Question: I have a below xslt file.
'''
<?xml version="1.0" encoding="UTF-8"?>
<xsl:stylesheet version="1.0"
xmlns:xsl="http://www.w3.org/1999/XSL/Transform"
xmlns:ds="http://www.w3.org/2000/09/xmldsig#"
xmlns:fn="http://www.w3.org/2005/xpath-functions"
xmlns:gl-bus="http://www.xbrl.org/int/gl/bus/2006-10-25"
xmlns:gl-cor="http://www.xbrl.org/int/gl/cor/2006-10-25"
xmlns:gl-gen="http://www.xbrl.org/int/gl/gen/2006-10-25"
xmlns:iso4217="http://www.xbrl.org/2003/iso4217"
xmlns:link="http://www.xbrl.org/2003/linkbase"
xmlns:xades="http://uri.etsi.org/01903/v1.3.2#"
xmlns:xbrli="http://www.xbrl.org/2003/instance"
xmlns:xl="http://www.xbrl.org/2003/XLink"
xmlns:xlink="http://www.w3.org/1999/xlink"
xmlns:xs="http://www.w3.org/2001/XMLSchema"
xmlns:xsi="http://www.w3.org/2001/XMLSchema-instance"
xmlns:edefter="http://www.edefter.gov.tr">
<xsl:output version="4.0" method="html" indent="no" encoding="UTF-8" doctype-public="-//W3C//DTD HTML 4.01 Transitional//EN" doctype-system="http://www.w3.org/TR/html4/loose.dtd"/>
<xsl:decimal-format name="tryFormat" grouping-separator="." decimal-separator=","/>
<xsl:variable name="VKN_TCKN" select="/edefter:defter/xbrli:xbrl[1]/xbrli:context[1]/xbrli:entity[1]"></xsl:variable>
<xsl:template match="/edefter:defter">
<html>
<head>
<meta http-equiv="X-UA-Compatible" content="IE=7"/>
<style type="text/css">
body.bodyClass{
font-family:Arial;
font-size:12px;
}
table.tablo1{
border-collapse:collapse;
empty-cells:show;
width:100%;
border-width:0px;
}
table.tablo1 thead tr th{
background-color:gray;
border:solid 1px Black;
color:white;
font-weight:bold;
padding:3px;
}
table.entryHeader thead tr th{
background-color:#e1e1e1;
border:solid 1px Black;
color:black;
padding:3px;
}
table.entryHeader {
border-collapse:collapse;
empty-cells:show;
width:100%;
border-width:0px;
}
table.entryHeader tbody tr td{
border:solid 1px Black;
text-align:right;
padding:3px;
}
table.entryHeader tfoot tr td{
text-align:right;
padding:3px;
}
</style>
</head>
<body class="bodyClass">
<xsl:apply-templates select="xbrli:xbrl" />
</body>
</html>
</xsl:template>
<xsl:template match="xbrli:xbrl">
<xsl:apply-templates select="gl-cor:accountingEntries"/>
</xsl:template>
<xsl:template match="gl-cor:accountingEntries">
<xsl:apply-templates select="gl-cor:entityInformation"/>
<xsl:apply-templates select="gl-cor:documentInfo"/>
<xsl:call-template name="baslikYaz"/>
<xsl:apply-templates select="gl-cor:entryHeader"/>
<xsl:call-template name="genelToplamYaz"/>
</xsl:template>
<xsl:template match="gl-cor:entityInformation">
<table style="font-style:normal; width:100%; " border="0" width="100%">
<tbody style="font-style:normal; margin:0; ">
<xsl:variable name="UNVAN" select="gl-bus:organizationIdentifiers[gl-bus:organizationDescription = 'Kurum Unvani' ]/gl-bus:organizationIdentifier"/>
<xsl:variable name="AD_SOYAD" select="gl-bus:organizationIdentifiers[gl-bus:organizationDescription = 'Adi Soyadi' ]/gl-bus:organizationIdentifier"/>
<xsl:variable name="SUBE_ADI" select="gl-bus:organizationIdentifiers[gl-bus:organizationDescription = 'Sube Adi' ]/gl-bus:organizationIdentifier" />
<tr style="font-style:normal; height:0.48in; ">
<td style="text-align:left; width:9.23in; ">
<span style="font-weight:bold; ">
<xsl:if test="$UNVAN != '' ">
<xsl:text>Kurum Unvani : </xsl:text>
<xsl:value-of select="gl-bus:organizationIdentifiers[gl-bus:organizationDescription = 'Kurum Unvani' ]/gl-bus:organizationIdentifier" />
</xsl:if>
<xsl:if test="$AD_SOYAD != '' ">
<xsl:text>Adi Soyadi : </xsl:text>
<xsl:value-of select="gl-bus:organizationIdentifiers[gl-bus:organizationDescription = 'Adi Soyadi' ]/gl-bus:organizationIdentifier" />
</xsl:if>
</span>
</td>
<td style="text-align:right; width:9.23in; ">
<span style="font-size:16px; font-weight:bold; ">
<xsl:text>BUYUK DEFTER</xsl:text>
</span>
</td>
</tr>
<xsl:if test="$SUBE_ADI != '' ">
<tr style="font-style:normal; height:0.48in; ">
<td style="text-align:left; width:9.23in; ">
<span style="font-weight:bold; ">
<xsl:text>Sube Adi : </xsl:text>
<xsl:value-of select="gl-bus:organizationIdentifiers[gl-bus:organizationDescription = 'Sube Adi' ]/gl-bus:organizationIdentifier" />
</span>
</td>
</tr>
</xsl:if>
<tr style="font-style:normal; height:0.48in; ">
<td style="text-align:left; width:9.23in; ">
<span style="font-weight:bold; ">
<xsl:if test="$UNVAN != '' ">
<xsl:text>Vergi No: </xsl:text>
</xsl:if>
<xsl:if test="$AD_SOYAD != '' ">
<xsl:text>TC Kimlik No: </xsl:text>
</xsl:if>
<xsl:value-of select="$VKN_TCKN"/>
</span>
</td>
</tr>
</tbody>
</table>
<br/>
</xsl:template>
<xsl:template match="gl-cor:documentInfo">
<table style="width:100%; " border="0">
<tbody>
<tr>
<td style="text-align:center; width:auto; ">
<xsl:value-of select="gl-cor:entriesComment"/>
</td>
</tr>
</tbody>
</table>
</xsl:template>
<xsl:template name="baslikYaz">
<table class="tablo1">
<thead>
<tr>
<th align="center" width="79">
<xsl:text>Yev. Tarih</xsl:text>
</th>
<th align="center" width="50">
<xsl:text>Yev. No.</xsl:text>
</th>
<th width="60">
<xsl:text>Hesap Kodu</xsl:text>
</th>
<th width="150">
<xsl:text>Hesap Adi</xsl:text>
</th>
<th width="60">
<xsl:text>M. Fis No.</xsl:text>
</th>
<th >
<xsl:text>Aciklama</xsl:text>
</th>
<th width="70">
<xsl:text>Borc</xsl:text>
</th>
<th width="70">
<xsl:text>Alacak</xsl:text>
</th>
<th colspan="2" width="146">
<xsl:text>Bakiye</xsl:text>
</th>
</tr>
<tr>
<th align="center" width="79"/>
<th align="center" width="50"/>
<th width="60"/>
<th width="150"/>
<th width="60"/>
<th />
<th width="70"/>
<th width="70"/>
<th width="73">
<xsl:text>Borc</xsl:text>
</th>
<th width="73">
<xsl:text>Alacak</xsl:text>
</th>
</tr>
</thead>
<tbody>
<tr>
<td colspan="9" style="padding:0px; " align="center" width="79"/>
</tr>
</tbody>
</table>
</xsl:template>
<xsl:template match="gl-cor:entryHeader">
<table class="entryHeader">
<xsl:call-template name="entryHeaderBaslikYaz">
<xsl:with-param name="mainId"><xsl:value-of select="gl-cor:entryDetail[1]/gl-cor:account[1]/gl-cor:accountMainID[1]"/></xsl:with-param>
<xsl:with-param name="mainIdDesc"><xsl:value-of select="gl-cor:entryDetail[1]/gl-cor:account[1]/gl-cor:accountMainDescription[1]"/></xsl:with-param>
</xsl:call-template>
<tbody>
<xsl:call-template name="satirlariYaz">
<xsl:with-param name="kumulatifDebit">0</xsl:with-param>
<xsl:with-param name="kumulatifCredit">0</xsl:with-param>
<xsl:with-param name="entryDetail" select="gl-cor:entryDetail[1]"/>
</xsl:call-template>
</tbody>
<xsl:call-template name="entryHeaderSonyaz">
<xsl:with-param name="totalDebit"><xsl:value-of select="gl-bus:totalDebit"/></xsl:with-param>
<xsl:with-param name="totalCredit"><xsl:value-of select="gl-bus:totalCredit"/></xsl:with-param>
</xsl:call-template>
</table>
</xsl:template>
<xsl:template name="entryHeaderBaslikYaz">
<xsl:param name="mainId"/>
<xsl:param name="mainIdDesc"/>
<thead>
<tr>
<th align="center" width="79">
<xsl:text>&#160;</xsl:text>
</th>
<th align="right" width="50">
<xsl:text>&#160;</xsl:text>
</th>
<th width="60">
<xsl:value-of select="$mainId"/>
</th>
<th width="150">
<xsl:value-of select="$mainIdDesc"/>
</th>
<th width="60">
<xsl:text>&#160;</xsl:text>
</th>
<th>
<xsl:text>&#160;</xsl:text>
</th>
<th width="70">
<xsl:text>&#160;</xsl:text>
</th>
<th width="70">
<xsl:text>&#160;</xsl:text>
</th>
<th style="font-weight:bold; " width="73">
<xsl:text>&#160;</xsl:text>
</th>
<th style="font-weight:bold; " width="73">
</th>
</tr>
</thead>
</xsl:template>
<xsl:template name="satirlariYaz">
<xsl:param name="kumulatifDebit"/>
<xsl:param name="kumulatifCredit"/>
<xsl:param name="entryDetail"/>
<xsl:variable name="debit" >
<xsl:choose>
<xsl:when test="$entryDetail/gl-cor:debitCreditCode = 'D' or $entryDetail/gl-cor:debitCreditCode = 'debit'">
<xsl:value-of select="normalize-space($entryDetail/gl-cor:amount)"/>
</xsl:when>
<xsl:otherwise>
<xsl:text>0</xsl:text>
</xsl:otherwise>
</xsl:choose>
</xsl:variable>
<xsl:variable name="credit" >
<xsl:choose>
<xsl:when test="$entryDetail/gl-cor:debitCreditCode = 'C' or $entryDetail/gl-cor:debitCreditCode = 'credit'">
<xsl:value-of select="normalize-space($entryDetail/gl-cor:amount)"/>
</xsl:when>
<xsl:otherwise>
<xsl:text>0</xsl:text>
</xsl:otherwise>
</xsl:choose>
</xsl:variable>
<tr>
<td style="text-align:center;">
<xsl:call-template name="convertDate">
<xsl:with-param name="postingDate" select="$entryDetail/gl-cor:postingDate"/>
</xsl:call-template>
</td>
<td>
<xsl:value-of select="$entryDetail/gl-cor:lineNumberCounter"/>
</td>
<td style="text-align:left;">
<xsl:value-of select="$entryDetail/gl-cor:account[1]/gl-cor:accountSub[1]/gl-cor:accountSubID[1]"/>
</td>
<td style="text-align:left;">
<xsl:value-of select="$entryDetail/gl-cor:account[1]/gl-cor:accountSub[1]/gl-cor:accountSubDescription[1]"/>
</td>
<td style="text-align:left;">
<xsl:value-of select="$entryDetail/gl-cor:documentReference"/>
</td>
<td style="text-align:left;">
<xsl:value-of select="$entryDetail/gl-cor:detailComment"/>
</td>
<td>
<xsl:text>&#160;</xsl:text>
<xsl:value-of select="format-number(number($debit), '###.##0,00', 'tryFormat')" />
</td>
<td>
<xsl:text>&#160;</xsl:text>
<xsl:value-of select="format-number(number($credit), '###.##0,00', 'tryFormat')" />
</td>
<td style="font-weight:bold;">
<xsl:text>&#160;</xsl:text>
<xsl:value-of select="format-number(number($debit+$kumulatifDebit), '###.##0,00', 'tryFormat')" />
</td>
<td style="font-weight:bold;">
<xsl:text>&#160;</xsl:text>
<xsl:value-of select="format-number(number($credit+$kumulatifCredit), '###.##0,00', 'tryFormat')" />
</td>
</tr>
<xsl:variable name="nextNode" select="$entryDetail/following-sibling::node()[local-name()=local-name($entryDetail)][1]"></xsl:variable>
<xsl:choose>
<xsl:when test="$nextNode">
<xsl:call-template name="satirlariYaz">
<xsl:with-param name="kumulatifDebit"><xsl:value-of select="$debit + $kumulatifDebit"/></xsl:with-param>
<xsl:with-param name="kumulatifCredit"><xsl:value-of select="$credit + $kumulatifCredit"/></xsl:with-param>
<xsl:with-param name="entryDetail" select="$nextNode"/>
</xsl:call-template>
</xsl:when>
</xsl:choose>
</xsl:template>
<xsl:template name="entryHeaderSonyaz">
<xsl:param name="totalDebit"/>
<xsl:param name="totalCredit"/>
<xsl:variable name="headerDebit">
<xsl:value-of select="sum(gl-cor:entryDetail[gl-cor:debitCreditCode = 'D' or gl-cor:debitCreditCode = 'debit']/gl-cor:amount)"/>
</xsl:variable>
<xsl:variable name="headerCredit">
<xsl:value-of select="sum(gl-cor:entryDetail[gl-cor:debitCreditCode = 'C' or gl-cor:debitCreditCode = 'credit']/gl-cor:amount)"/>
</xsl:variable>
<tfoot>
<tr>
<td colspan="5"/>
<td style="font-weight:bold; ">
<xsl:text>TOPLAM : </xsl:text>
</td>
<td>
<xsl:value-of select="format-number(number($headerDebit), '###.##0,00', 'tryFormat')" />
</td>
<td>
<xsl:value-of select="format-number(number($headerCredit), '###.##0,00', 'tryFormat')" />
</td>
<td style="font-weight:bold;">
<xsl:value-of select="format-number(number($totalDebit), '###.##0,00', 'tryFormat')" />
</td>
<td style="font-weight:bold;">
<xsl:value-of select="format-number(number($totalCredit), '###.##0,00', 'tryFormat')" />
</td>
</tr>
</tfoot>
</xsl:template>
<xsl:template name="genelToplamYaz">
<xsl:variable name="toplamBorc" select="sum(gl-cor:entryHeader/gl-cor:entryDetail[gl-cor:debitCreditCode = 'D' or gl-cor:debitCreditCode = 'debit']/gl-cor:amount)"/>
<xsl:variable name="toplamAlacak" select="sum(gl-cor:entryHeader/gl-cor:entryDetail[gl-cor:debitCreditCode = 'C' or gl-cor:debitCreditCode = 'credit']/gl-cor:amount)"/>
<xsl:variable name="borcFark">
<xsl:choose>
<xsl:when test="$toplamBorc > $toplamAlacak">
<xsl:value-of select="number($toplamBorc - $toplamAlacak)"/>
</xsl:when>
<xsl:otherwise>
<xsl:value-of select="number(0)"/>
</xsl:otherwise>
</xsl:choose>
</xsl:variable>
<xsl:variable name="alacakFark">
<xsl:choose>
<xsl:when test="$toplamAlacak > $toplamBorc">
<xsl:value-of select="number($toplamAlacak - $toplamBorc)"/>
</xsl:when>
<xsl:otherwise>
<xsl:value-of select="number(0)"/>
</xsl:otherwise>
</xsl:choose>
</xsl:variable>
<table style="border-collapse:collapse; empty-cells:show; width:100%; " border="0" cellpadding="3" cellspacing="0">
<tbody>
<tr>
<td style="border:solid 1px Black; border-right-color:white; padding:0px; " align="center" width="86"/>
<td style="border:solid 1px Black; border-right-color:white; padding:0px; " align="right" width="56"/>
<td style="border:solid 1px Black; border-right-color:white; padding:0px; " width="66"/>
<td style="border:solid 1px Black; border-right-color:white; padding:0px; " width="156"/>
<td style="border:solid 1px Black; border-right-color:white; padding:0px; " width="66"/>
<td style="border:solid 1px Black; padding:0px; text-align:right; ">
<xsl:text>GENEL TOPLAM :&#160; </xsl:text>
</td>
<td style="border:solid 1px Black; padding:3px; text-align:right; " width="70">
<xsl:value-of select="format-number($toplamBorc, '###.##0,00', 'tryFormat')"/>
</td>
<td style="border:solid 1px Black; padding:3px; text-align:right; " width="70">
<xsl:value-of select="format-number($toplamAlacak, '###.##0,00', 'tryFormat')"/>
</td>
<td style="border:solid 1px Black; padding:3px; text-align:right; " width="73">
<xsl:value-of select="format-number($borcFark, '###.##0,00', 'tryFormat')"/>
</td>
<td style="border:solid 1px Black; padding:3px; text-align:right; " width="73">
<xsl:value-of select="format-number($alacakFark, '###.##0,00', 'tryFormat')"/>
</td>
</tr>
</tbody>
</table>
</xsl:template>
<xsl:template name="convertDate">
<xsl:param name="postingDate"/>
<xsl:value-of select="concat(substring($postingDate,9,2),'/', substring($postingDate, 6,2), '/', substring($postingDate,1,4))"/>
</xsl:template>
</xsl:stylesheet>
'''
Here is XML source
'''
<?xml version="1.0" encoding="UTF-8"?>
<?xml-stylesheet type="text/xsl" href="kebir.xslt"?><edefter:defter xmlns:edefter="http://www.edefter.gov.tr" xmlns:xades="http://uri.etsi.org/01903/v1.3.2#" xmlns:ds="http://www.w3.org/2000/09/xmldsig#" xmlns:xsi="http://www.w3.org/2001/XMLSchema-instance" xsi:schemaLocation="http://www.edefter.gov.tr ../xsd/edefter.xsd">
<xbrli:xbrl xmlns:xbrli="http://www.xbrl.org/2003/instance" xmlns:iso639="http://www.xbrl.org/2005/iso639" xmlns:link="http://www.xbrl.org/2003/linkbase" xmlns:gl-bus="http://www.xbrl.org/int/gl/bus/2006-10-25" xmlns:xlink="http://www.w3.org/1999/xlink" xmlns:gl-cor="http://www.xbrl.org/int/gl/cor/2006-10-25" xmlns:gl-plt="http://www.xbrl.org/int/gl/plt/2006-10-25" xmlns:iso4217="http://www.xbrl.org/2003/iso4217">
<link:schemaRef xlink:href="../xsd/2006-10-25/plt/case-c-b/gl-plt-2006-10-25.xsd" xlink:type="simple"/>
<xbrli:context id="ledger_context">
<xbrli:entity>
<xbrli:identifier scheme="http://www.gib.gov.tr"><PHONE></xbrli:identifier>
</xbrli:entity>
<xbrli:period>
<xbrli:instant>2015-05-20</xbrli:instant>
</xbrli:period>
</xbrli:context>
<xbrli:unit id="try">
<xbrli:measure>iso4217:TRY</xbrli:measure>
</xbrli:unit>
<xbrli:unit id="countable">
<xbrli:measure>xbrli:pure</xbrli:measure>
</xbrli:unit>
<gl-cor:accountingEntries>
<gl-cor:documentInfo>
<gl-cor:entriesType contextRef="ledger_context">ledger</gl-cor:entriesType>
<gl-cor:uniqueID contextRef="ledger_context">KEB201501000001</gl-cor:uniqueID>
<gl-cor:language contextRef="ledger_context">iso639:tr</gl-cor:language>
<gl-cor:creationDate contextRef="ledger_context">2015-05-20</gl-cor:creationDate>
<gl-bus:creator contextRef="ledger_context"></gl-bus:creator>
<gl-cor:entriesComment contextRef="ledger_context">XXXXXXXXXXXXXXXXXXXXXXXXXXXXXX</gl-cor:entriesComment>
<gl-cor:periodCoveredStart contextRef="ledger_context">2015-01-01</gl-cor:periodCoveredStart>
<gl-cor:periodCoveredEnd contextRef="ledger_context">2015-01-01</gl-cor:periodCoveredEnd>
<gl-bus:sourceApplication contextRef="ledger_context">XXXXXXXXXXXXXXXXXXXXXXXXXXXX</gl-bus:sourceApplication>
</gl-cor:documentInfo>
<gl-cor:entityInformation>
<gl-bus:entityPhoneNumber>
<gl-bus:phoneNumberDescription contextRef="ledger_context">switchboard</gl-bus:phoneNumberDescription>
<gl-bus:phoneNumber contextRef="ledger_context"><PHONE></gl-bus:phoneNumber>
</gl-bus:entityPhoneNumber>
<gl-bus:entityFaxNumberStructure>
<gl-bus:entityFaxNumber contextRef="ledger_context"><PHONE></gl-bus:entityFaxNumber>
</gl-bus:entityFaxNumberStructure>
<gl-bus:entityEmailAddressStructure>
<gl-bus:entityEmailAddress contextRef="ledger_context">xxxxxx@xxxxxxx.com.tr</gl-bus:entityEmailAddress>
</gl-bus:entityEmailAddressStructure>
<gl-bus:organizationIdentifiers>
<gl-bus:organizationIdentifier contextRef="ledger_context">XXXXXXXXXXXXXXXXXXXXXXXXXXXX.</gl-bus:organizationIdentifier>
<gl-bus:organizationDescription contextRef="ledger_context">Kurum Unvani</gl-bus:organizationDescription>
</gl-bus:organizationIdentifiers>
<gl-bus:organizationAddress>
<gl-bus:organizationBuildingNumber contextRef="ledger_context">10</gl-bus:organizationBuildingNumber>
<gl-bus:organizationAddressStreet contextRef="ledger_context">XXXXXXXXXXXXXXXXX</gl-bus:organizationAddressStreet>
<gl-bus:organizationAddressStreet2 contextRef="ledger_context">XXXXXXXXXX</gl-bus:organizationAddressStreet2>
<gl-bus:organizationAddressCity contextRef="ledger_context">XXXXXXXXXXX</gl-bus:organizationAddressCity>
<gl-bus:organizationAddressZipOrPostalCode contextRef="ledger_context">34510</gl-bus:organizationAddressZipOrPostalCode>
<gl-bus:organizationAddressCountry contextRef="ledger_context">TURKIYE</gl-bus:organizationAddressCountry>
</gl-bus:organizationAddress>
<gl-bus:entityWebSite>
<gl-bus:webSiteURL contextRef="ledger_context">www.xxxxxxxxxxxx.com.tr</gl-bus:webSiteURL>
</gl-bus:entityWebSite>
<gl-bus:businessDescription contextRef="ledger_context">35.13.01</gl-bus:businessDescription>
<gl-bus:fiscalYearStart contextRef="ledger_context">2015-01-01</gl-bus:fiscalYearStart>
<gl-bus:fiscalYearEnd contextRef="ledger_context">2015-12-31</gl-bus:fiscalYearEnd>
<gl-bus:accountantInformation>
<gl-bus:accountantName contextRef="ledger_context">XXXXXXXXXXXX LTD. STI.</gl-bus:accountantName>
<gl-bus:accountantAddress>
<gl-bus:accountantBuildingNumber contextRef="ledger_context">10</gl-bus:accountantBuildingNumber>
<gl-bus:accountantStreet contextRef="ledger_context">XXXXXXXXXXXXXXXXXXXXXXXXXXXXXXX.</gl-bus:accountantStreet>
<gl-bus:accountantAddressStreet2 contextRef="ledger_context">XXXXXXXXXXXXXXXXXXXXXXXXX</gl-bus:accountantAddressStreet2>
<gl-bus:accountantCity contextRef="ledger_context">ISTANBUL</gl-bus:accountantCity>
<gl-bus:accountantCountry contextRef="ledger_context">TURKIYE</gl-bus:accountantCountry>
<gl-bus:accountantZipOrPostalCode contextRef="ledger_context">34510</gl-bus:accountantZipOrPostalCode>
</gl-bus:accountantAddress>
<gl-bus:accountantEngagementTypeDescription contextRef="ledger_context">YMM Sozlesmesi,2014-01-31,331174</gl-bus:accountantEngagementTypeDescription>
<gl-bus:accountantContactInformation>
<gl-bus:accountantContactPhone>
<gl-bus:accountantContactPhoneNumberDescription contextRef="ledger_context">switchboard</gl-bus:accountantContactPhoneNumberDescription>
<gl-bus:accountantContactPhoneNumber contextRef="ledger_context"><PHONE></gl-bus:accountantContactPhoneNumber>
</gl-bus:accountantContactPhone>
<gl-bus:accountantContactFax>
<gl-bus:accountantContactFaxNumber contextRef="ledger_context"><PHONE></gl-bus:accountantContactFaxNumber>
</gl-bus:accountantContactFax>
<gl-bus:accountantContactEmail>
<gl-bus:accountantContactEmailAddress contextRef="ledger_context">xxxx@xxxx.com.tr</gl-bus:accountantContactEmailAddress>
</gl-bus:accountantContactEmail>
</gl-bus:accountantContactInformation>
</gl-bus:accountantInformation>
</gl-cor:entityInformation>
<gl-cor:entryHeader>
<gl-bus:totalDebit contextRef="ledger_context" decimals="INF" unitRef="try">3258.52</gl-bus:totalDebit>
<gl-bus:totalCredit contextRef="ledger_context" decimals="INF" unitRef="try">0</gl-bus:totalCredit>
<gl-cor:entryDetail>
<gl-cor:lineNumber contextRef="ledger_context">437</gl-cor:lineNumber>
<gl-cor:lineNumberCounter contextRef="ledger_context" decimals="INF" unitRef="countable">219</gl-cor:lineNumberCounter>
<gl-cor:account>
<gl-cor:accountMainID contextRef="ledger_context">100</gl-cor:accountMainID>
<gl-cor:accountMainDescription contextRef="ledger_context">KASA</gl-cor:accountMainDescription>
<gl-cor:accountSub>
<gl-cor:accountSubDescription contextRef="ledger_context">TL KASA HESABI</gl-cor:accountSubDescription>
<gl-cor:accountSubID contextRef="ledger_context"><PHONE></gl-cor:accountSubID>
</gl-cor:accountSub>
</gl-cor:account>
<gl-cor:amount contextRef="ledger_context" decimals="INF" unitRef="try">3258.52</gl-cor:amount>
<gl-cor:debitCreditCode contextRef="ledger_context">D</gl-cor:debitCreditCode>
<gl-cor:postingDate contextRef="ledger_context">2015-01-01</gl-cor:postingDate>
<gl-cor:documentType contextRef="ledger_context">other</gl-cor:documentType>
<gl-cor:documentTypeDescription contextRef="ledger_context">MUH</gl-cor:documentTypeDescription>
<gl-cor:documentNumber contextRef="ledger_context">KAPAT/AC</gl-cor:documentNumber>
<gl-cor:documentReference contextRef="ledger_context"><PHONE></gl-cor:documentReference>
<gl-cor:documentDate contextRef="ledger_context">2015-01-01</gl-cor:documentDate>
<gl-bus:paymentMethod contextRef="ledger_context">MAHSUP</gl-bus:paymentMethod>
<gl-cor:detailComment contextRef="ledger_context">YIL ACILISI-2014 YILI KAPANIS ACILIS KAYITLARI</gl-cor:detailComment>
</gl-cor:entryDetail>
</gl-cor:entryHeader>
</gl-cor:accountingEntries>
</xbrli:xbrl>
</edefter:defter>
'''
I'm using that code snippet.
This code below produce html string given inputXml and xslt string data.
'''
public static String XmlToHtml(String inputXml, String transformXsl)
{
XslCompiledTransform xslTransform = new XslCompiledTransform(true);
using (StringReader sr = new StringReader(transformXsl))
{
using (XmlReader xr = XmlReader.Create(sr))
{
xslTransform.Load(xr);
}
}
string result = String.Empty;
using (StringReader sr = new StringReader(inputXml))
{
using (XmlReader xr = XmlReader.Create(sr))
{
using (StringWriter sw = new StringWriter())
{
xslTransform.Transform(xr, null, sw);
result = sw.ToString();
}
}
}
return result;
}
'''
When I test XmlToHtml method then crashing.
An unhandled exception of type 'System.StackOverflowException' occurred in mscorlib.dll

I don't understand this error message.
Can be Xslt String is wrong ? (I think)
Any idea ?
Thanks.
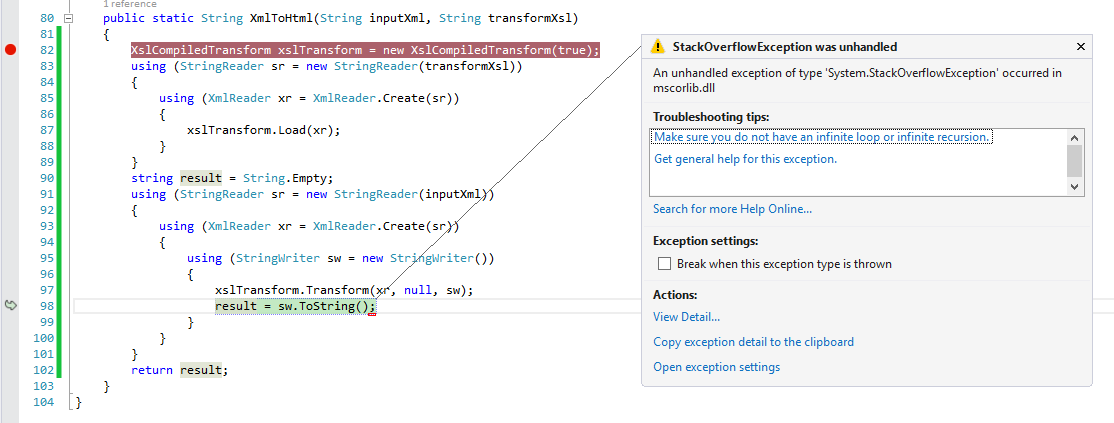
Answer: <URL> That Helpful
'''
// New constructor allows you to debug stylesheets
public XslCompiledTransform(bool enableDebug);
'''
Solved my problem changed then set enableDebug false.
Also you can look <URL>
'''
public static String XmlToHtml(String inputXml, String transformXsl)
{
XslCompiledTransform xslTransform = new XslCompiledTransform(false);
using (StringReader sr = new StringReader(transformXsl))
{
using (XmlReader xr = XmlReader.Create(sr))
{
xslTransform.Load(xr);
}
}
string result = String.Empty;
using (StringReader sr = new StringReader(inputXml))
{
using (XmlReader xr = XmlReader.Create(sr))
{
using (StringWriter sw = new StringWriter())
{
xslTransform.Transform(xr, null, sw);
result = sw.ToString();
}
}
}
return result;
}
'''